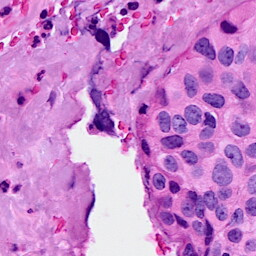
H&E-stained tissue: Breast